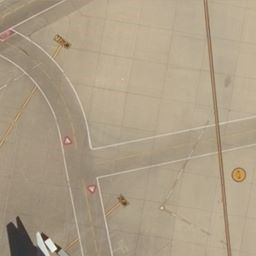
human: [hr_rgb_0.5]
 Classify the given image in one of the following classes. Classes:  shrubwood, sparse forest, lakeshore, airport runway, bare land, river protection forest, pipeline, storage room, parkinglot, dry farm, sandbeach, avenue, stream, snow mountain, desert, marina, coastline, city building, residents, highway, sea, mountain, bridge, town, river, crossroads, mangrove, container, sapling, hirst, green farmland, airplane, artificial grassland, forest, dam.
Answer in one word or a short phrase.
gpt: airport runway